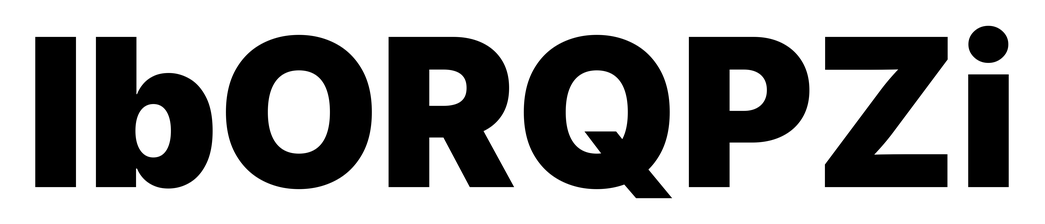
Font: Inter_Black